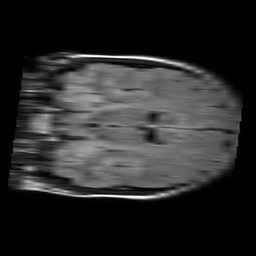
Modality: FLAIR
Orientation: coronal
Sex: female
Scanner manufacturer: philips
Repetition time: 11 s
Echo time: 0.125 s